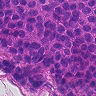
Metastatic tissue present: yes